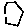
Label: hexagon